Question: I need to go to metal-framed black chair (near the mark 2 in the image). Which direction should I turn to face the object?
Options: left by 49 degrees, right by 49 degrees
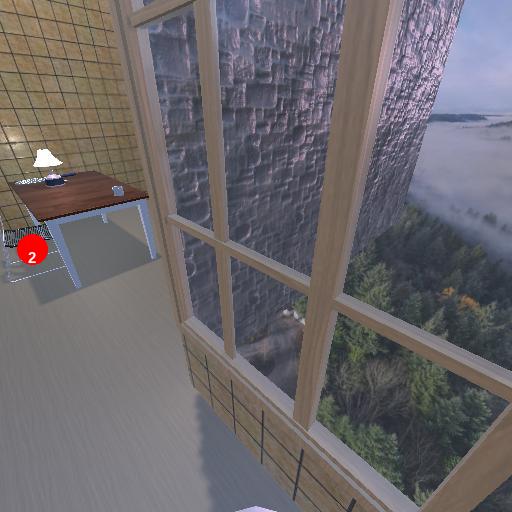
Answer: left by 49 degrees